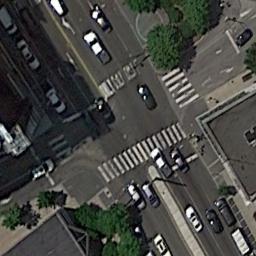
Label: intersection